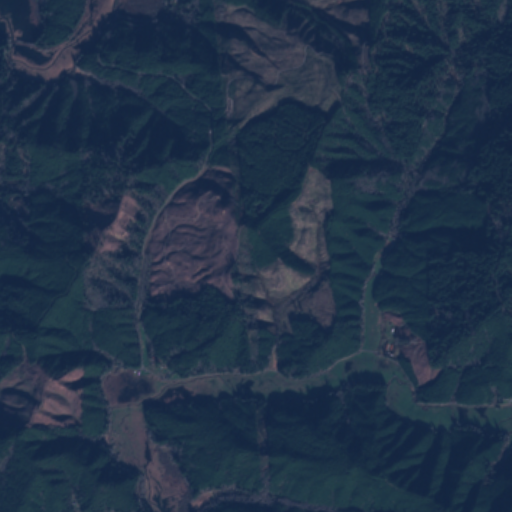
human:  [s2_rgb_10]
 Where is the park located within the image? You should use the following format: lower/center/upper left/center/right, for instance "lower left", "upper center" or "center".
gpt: There is no park in the image.